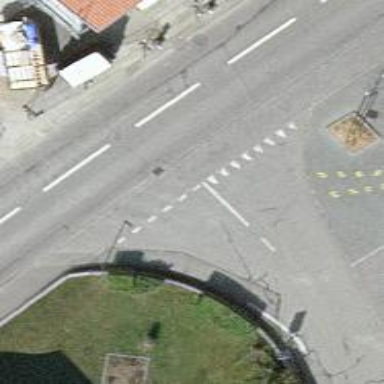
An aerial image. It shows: Road with "give way" sign.